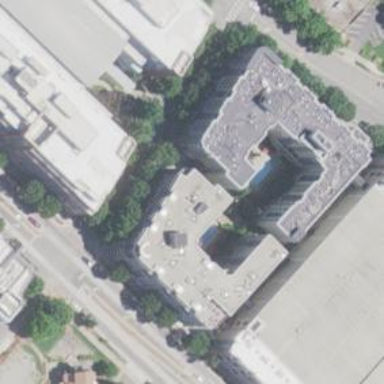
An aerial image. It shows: Apartment building for tourism.